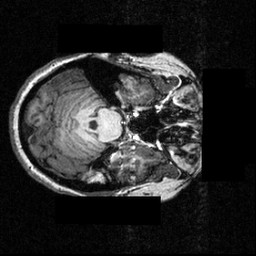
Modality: T1w
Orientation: axial
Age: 24
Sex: female
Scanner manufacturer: siemens
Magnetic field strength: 3.951 T
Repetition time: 1.5 s
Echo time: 0.00335 s